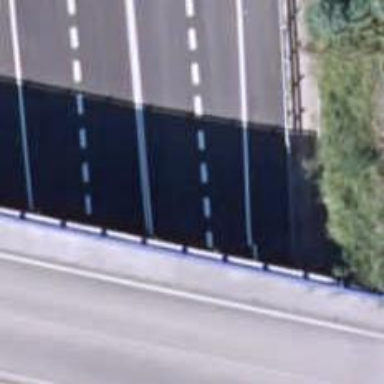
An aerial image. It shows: Motorway junction.